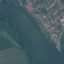
Label: River